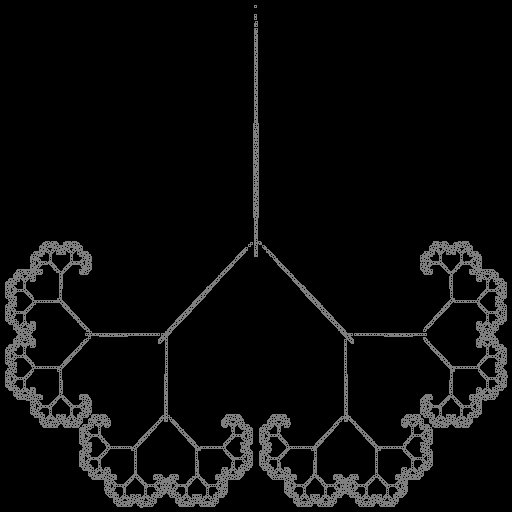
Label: sticks